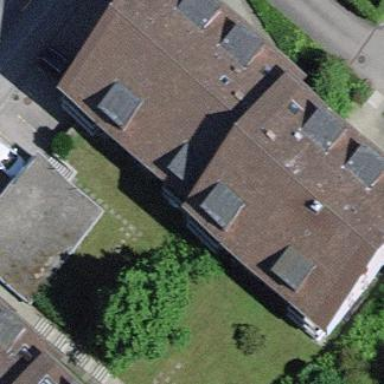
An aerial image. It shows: Residential building.